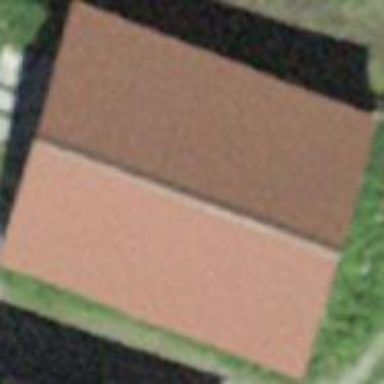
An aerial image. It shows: Isolated dwelling building.